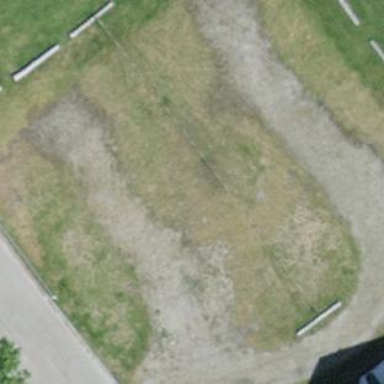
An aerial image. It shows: Parking area covered with grass.